Field crop: maize
Growth stage: 2
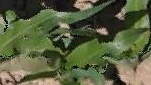
Species: maize